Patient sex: M
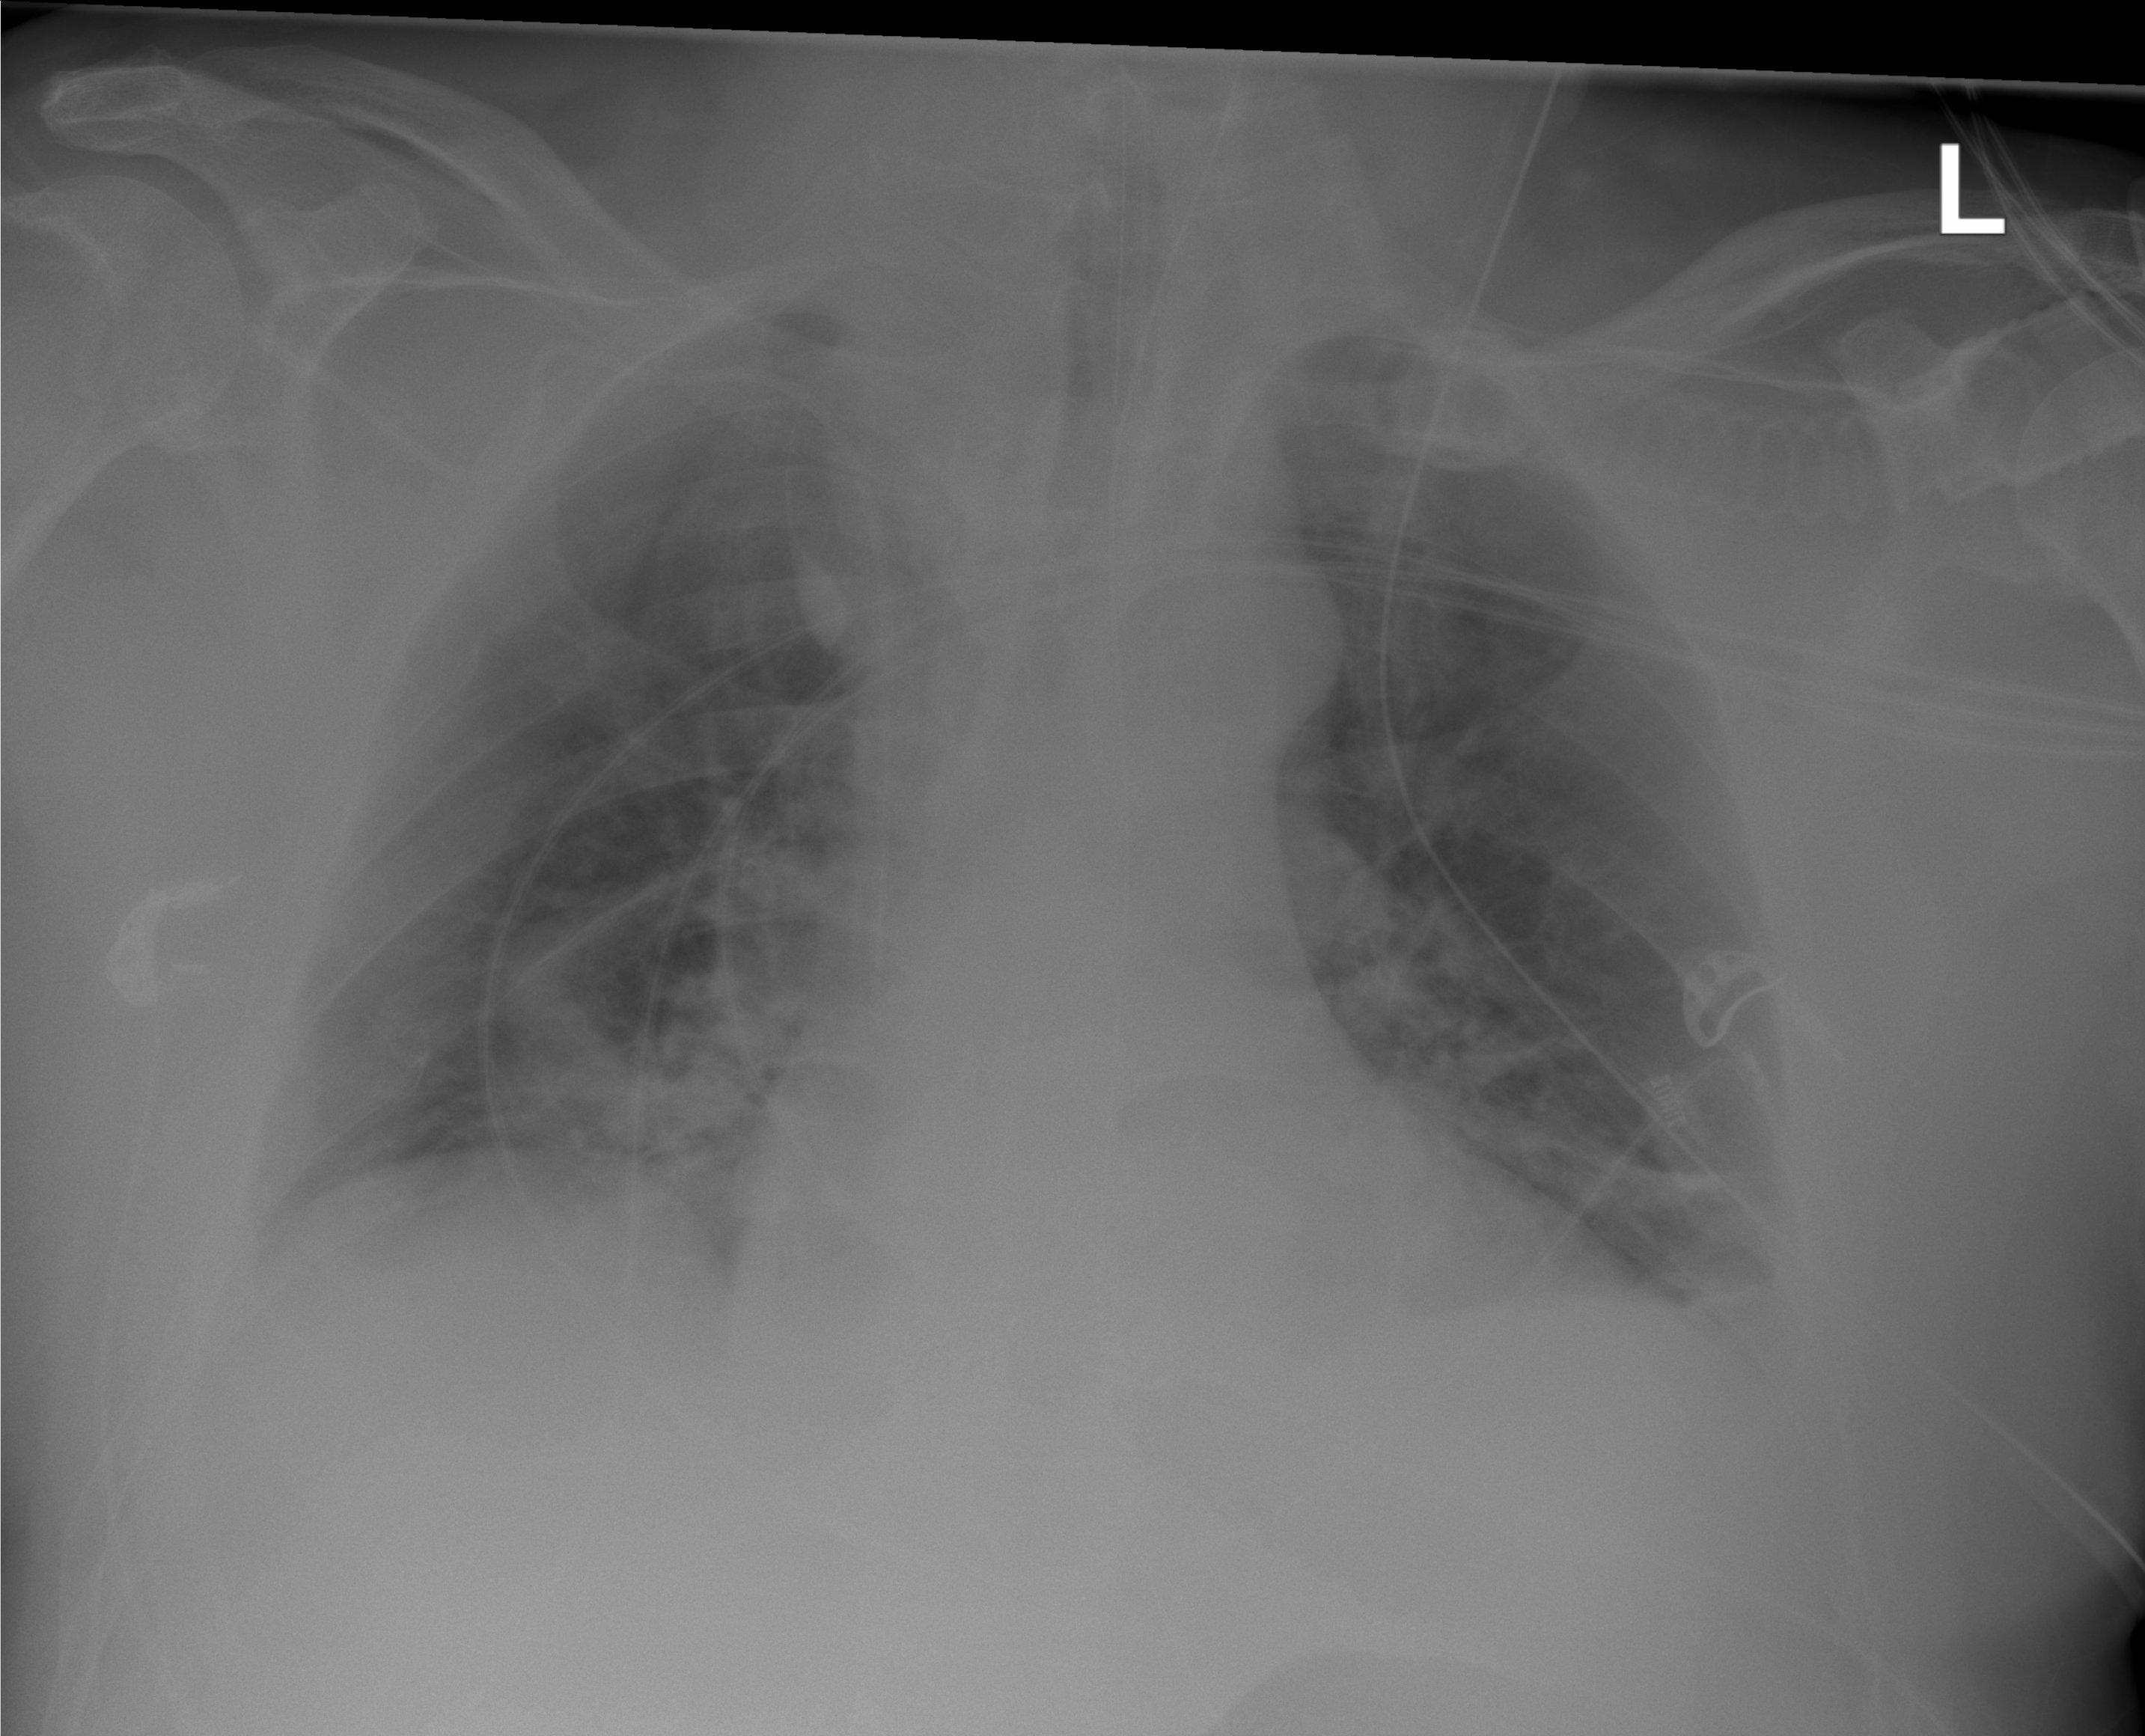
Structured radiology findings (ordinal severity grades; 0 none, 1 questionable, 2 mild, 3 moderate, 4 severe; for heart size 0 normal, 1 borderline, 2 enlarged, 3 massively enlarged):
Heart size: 0
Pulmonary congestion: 1
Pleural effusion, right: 1
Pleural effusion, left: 2
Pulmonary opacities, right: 2
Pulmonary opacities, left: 1
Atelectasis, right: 2
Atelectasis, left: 2